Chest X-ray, PA view. Patient: 55 years old, sex F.
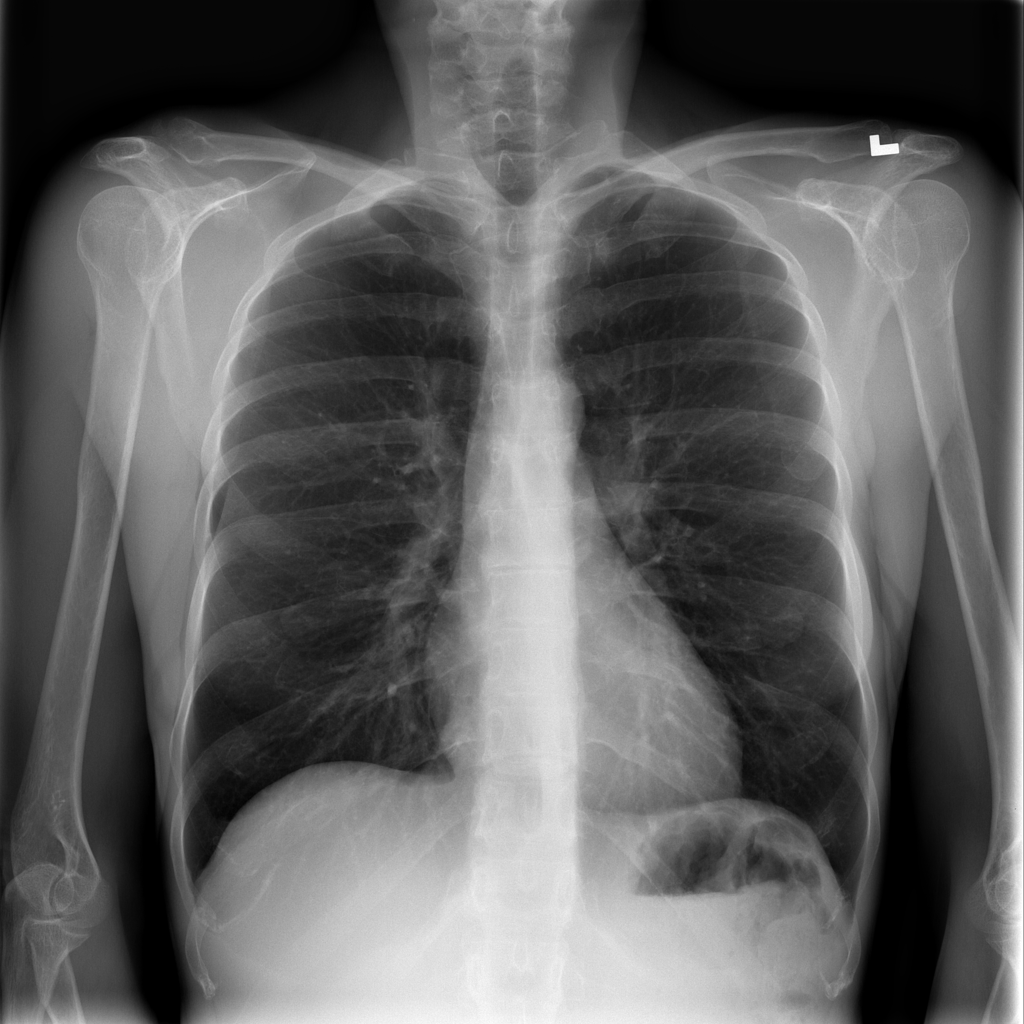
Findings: No Finding